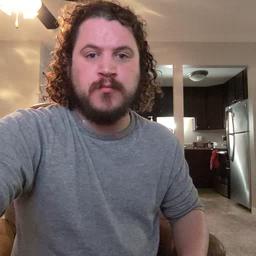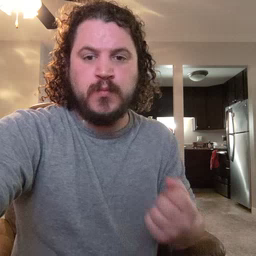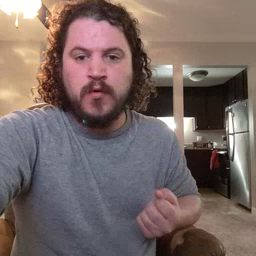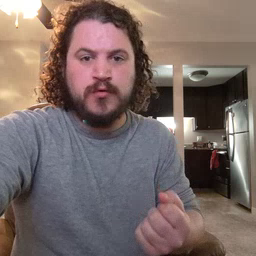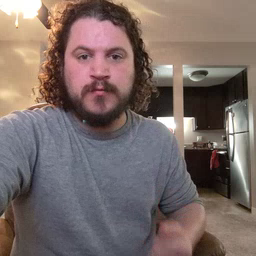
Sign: drawer